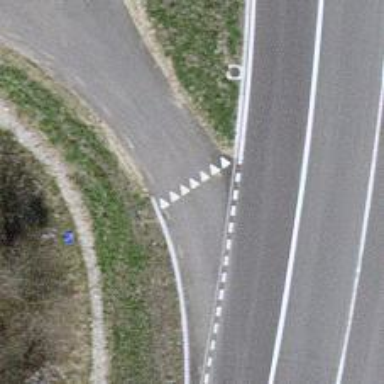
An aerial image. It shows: Road with "give way" sign.